Question: I have to pull some data from an ERP system (SAP) in C#.
Without going into details about SAP (I'm sure you wouldn't want to know about it).
I'm calling some Remote Function from within C# and its working but I'm having a strange issue. One of the functions I have to call in SAP from C# is called BAPI_USER_GET_DETAIL.
So I do this in C#:
'''
s.Bapi_User_Get_Detail("No","<PHONE>", out address, out alias, out companyName,
out defaults, out islocked, out lastmodified, out logonData, out ref_user, out snc, out uclass,
ref activeGroups, ref addcomrem, ref addfax, ref addpag, ref addprt, ref addrfc,
ref addrml, ref addsmtp, ref addssf, ref addtel, ref addtlx, ref addttx, ref adduri,
ref addx400, ref extidhead, ref extidpart, ref groups, ref parameter, ref parameter1,
ref profiles, ref return0, ref systems, ref uclasssys);
Console.WriteLine(companyName._Company);
Console.ReadLine();
'''
SAP requires all these fields so that is quite normal code. I need to pull one of the 'out' arguments within this function. Namely the argument 'company' that is after I execute this procedure I should have a value inside of this 'company' field and the watch shows that right here:

The issue I'm having is notice that _Company has the value I need but I cannot do 'companyName._Company' (visual studio doesnt like this). However if I do it in my watch as shown above it displays it correctly. It gives me the company name. So how is it that the watch shows the value correctly. I must be doing something simple in C# incorrectly.
### Edit
Err looks like it is some sort of error due to protection level in SAP..I wonder how I can expose this...
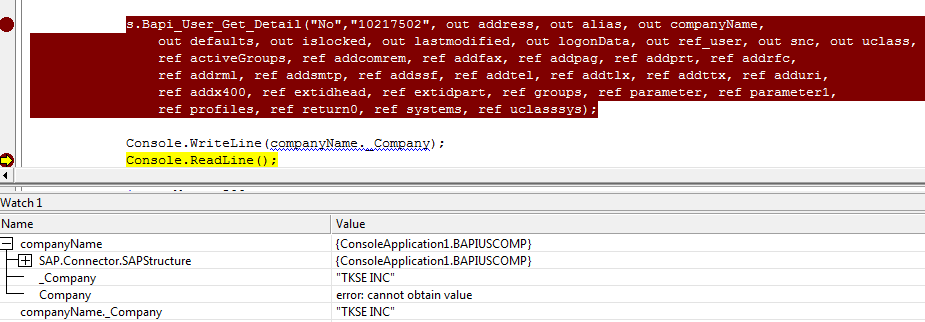
Answer: From what I can see the most likely explanation is 'that _Company' is a private field. That is why it is not accessible directly from code. The Watch window uses reflection (or similar technique) to get all members including private and protected.
If SAP made it private it is probably for a good reason. But if you want to pick the value out anyway you can try something like this
'''
companyName.GetType().GetField("_Company", BindingFlags.NonPublic).GetValue(companyName);
'''